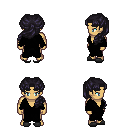
a pixel art fantasy rpg character, male body template, human, tanned skin, black robe, magenta pants, raven princess hairstyle, gray slippers, four views (front, back, left, right), 2x2 character sprite sheet, small pixel art, hard edges, no anti-aliasing